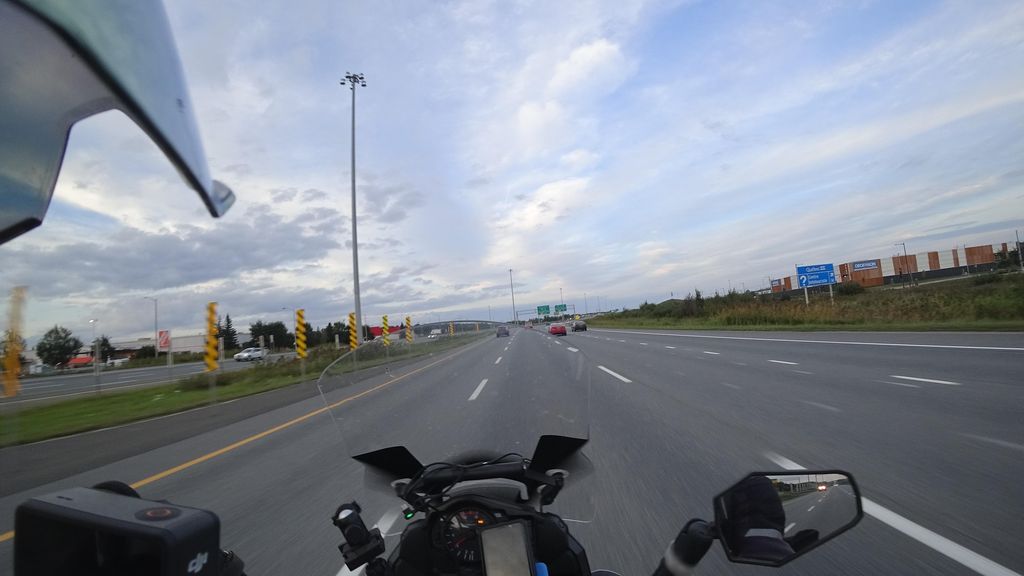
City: quebec_city